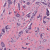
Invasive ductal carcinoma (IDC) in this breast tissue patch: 1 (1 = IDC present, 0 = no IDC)